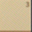
Piece: xx